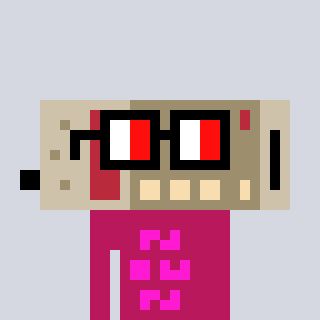
a pixel art character with square glasses with black frames and red eyes, a cordless phone-shaped head and a darkpink-colored body on a cool background